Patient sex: M
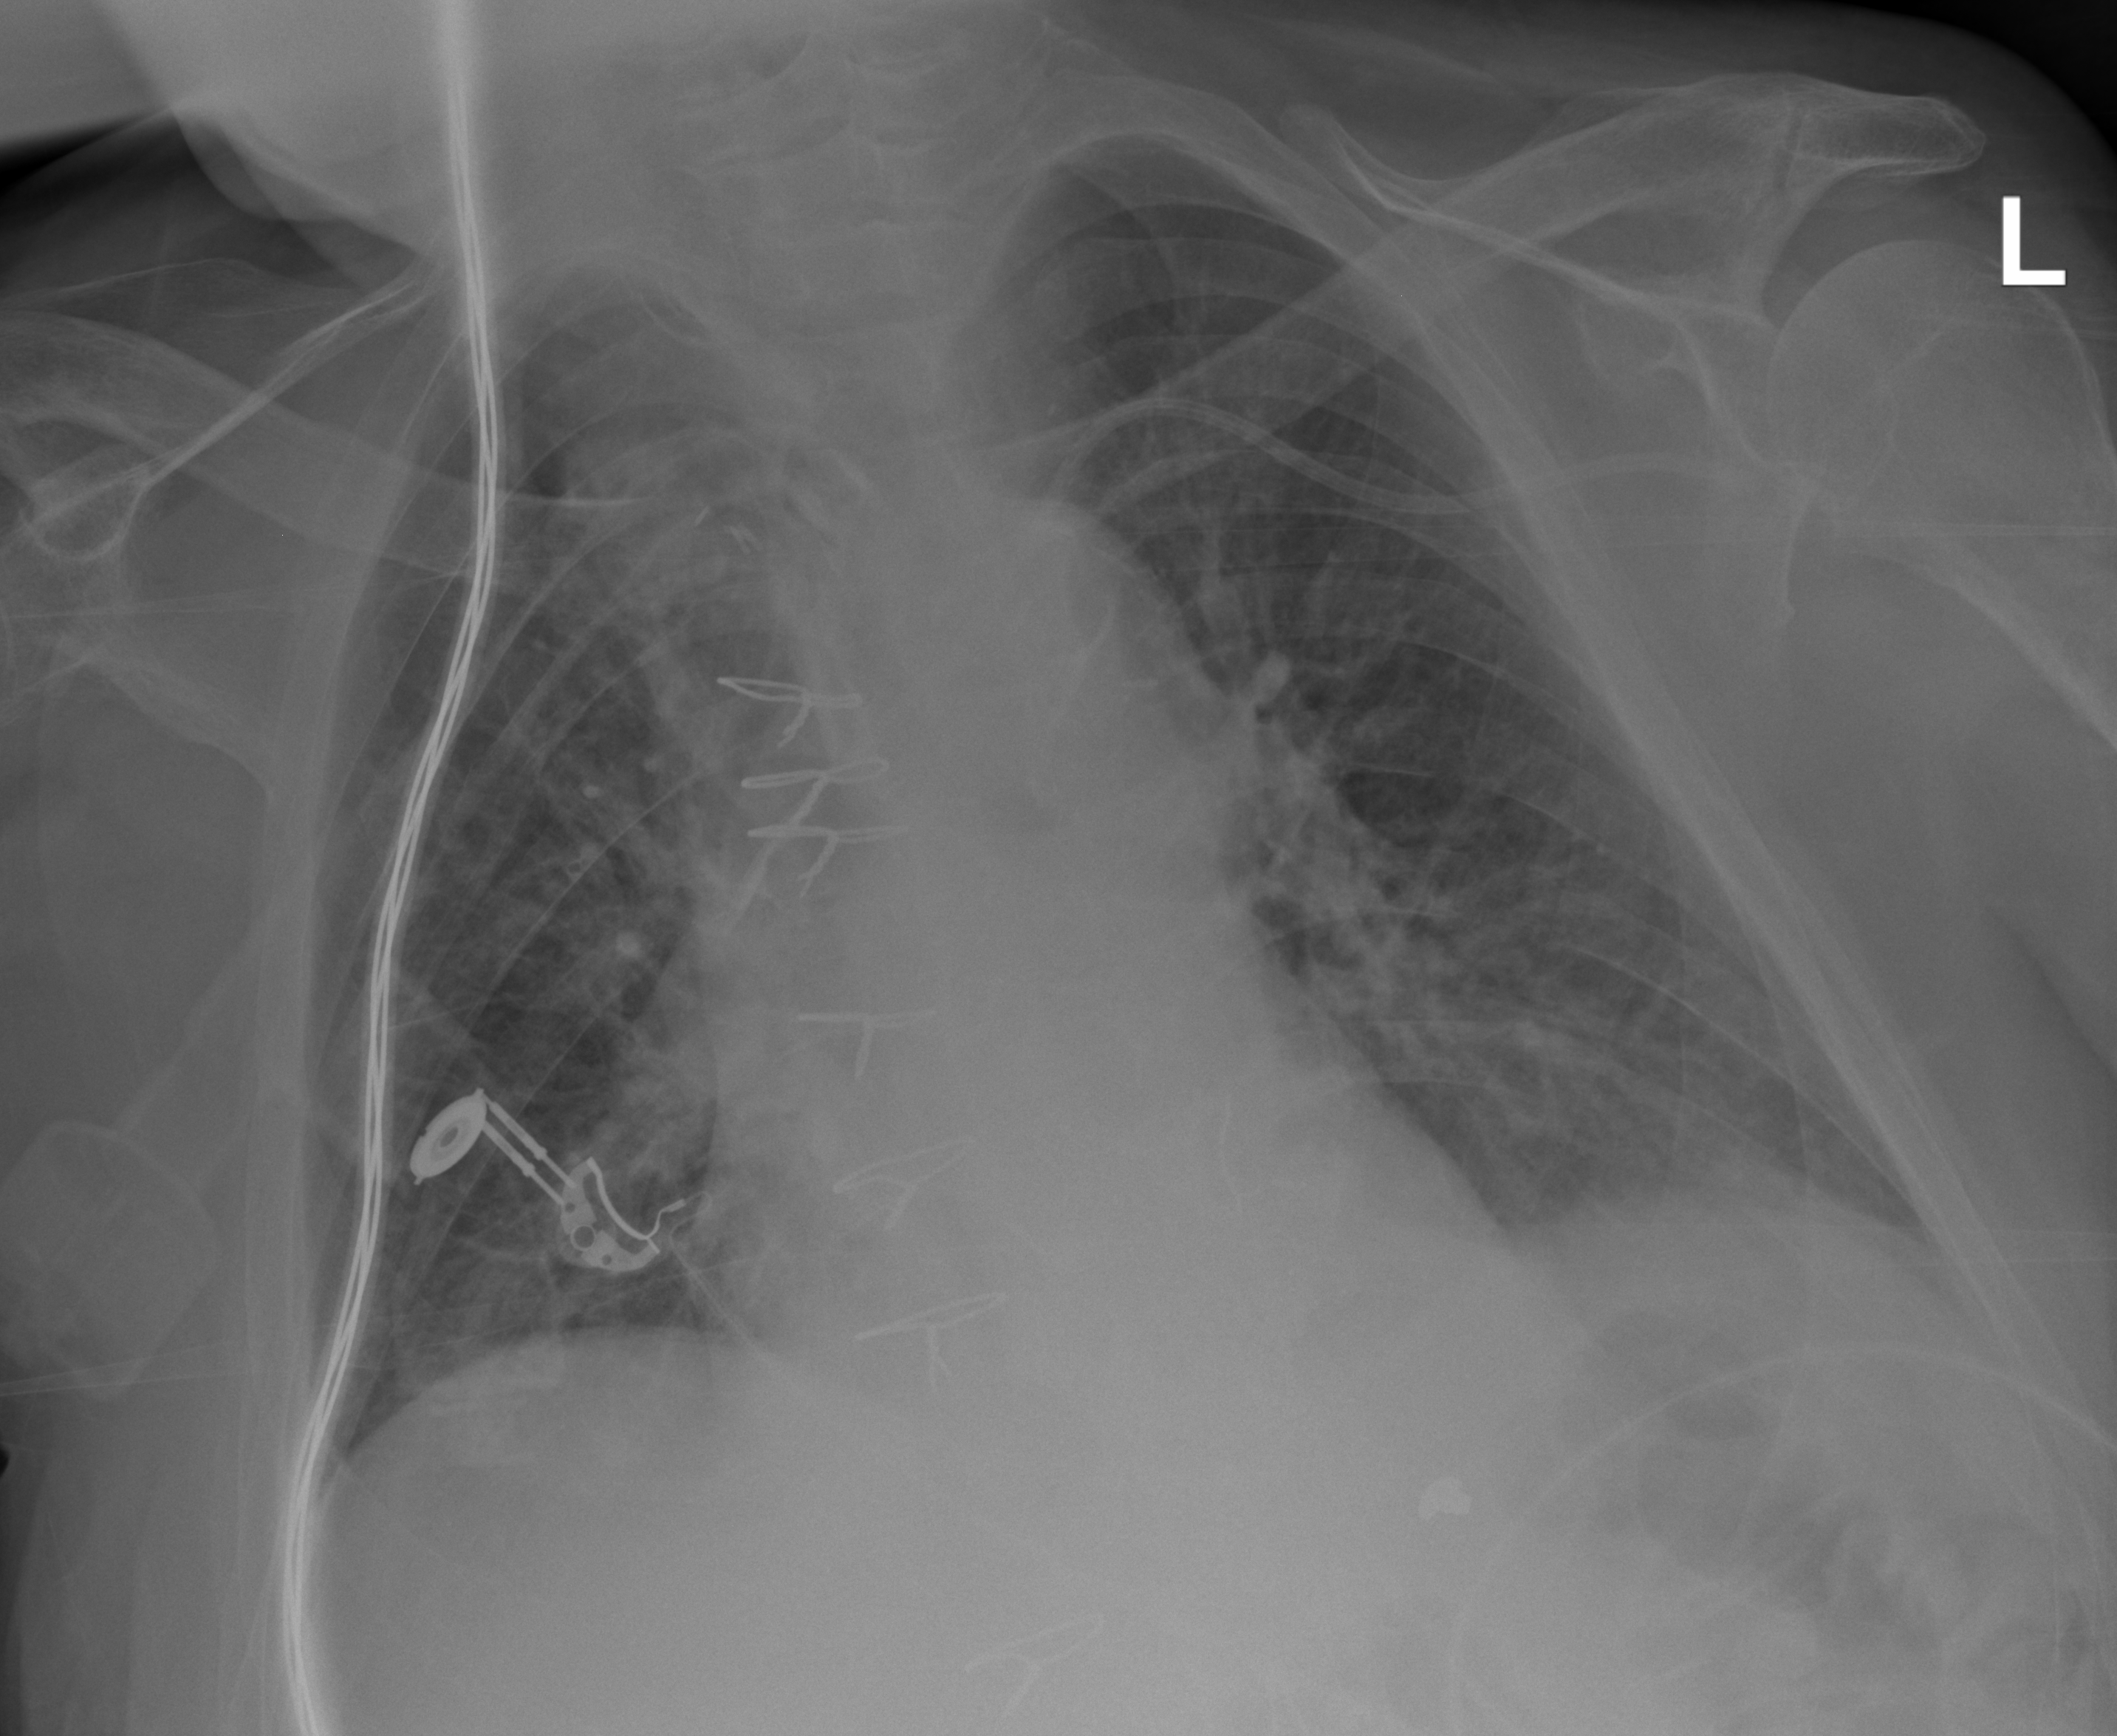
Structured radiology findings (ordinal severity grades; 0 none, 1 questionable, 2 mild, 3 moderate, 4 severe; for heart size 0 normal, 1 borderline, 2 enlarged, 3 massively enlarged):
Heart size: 1
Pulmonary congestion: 2
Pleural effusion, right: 0
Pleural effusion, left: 2
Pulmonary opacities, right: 0
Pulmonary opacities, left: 0
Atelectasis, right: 0
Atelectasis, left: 2